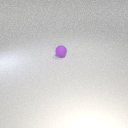
small purple rubber sphere